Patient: sex M, age 72
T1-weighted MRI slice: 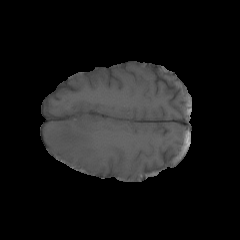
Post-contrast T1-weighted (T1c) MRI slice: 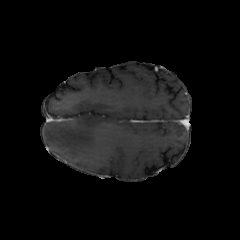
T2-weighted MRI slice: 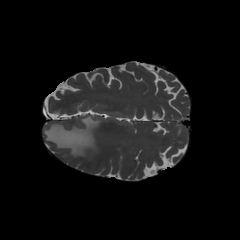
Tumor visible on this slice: yes
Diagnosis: Glioblastoma, IDH-wildtype
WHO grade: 4